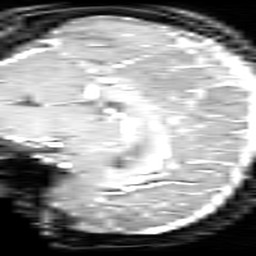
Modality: inplaneT1
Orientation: sagittal
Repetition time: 0.2 s
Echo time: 0.0036 s